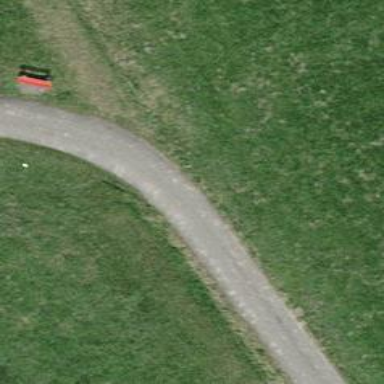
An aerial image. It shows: Dirt track road with grade 3 tracktype.